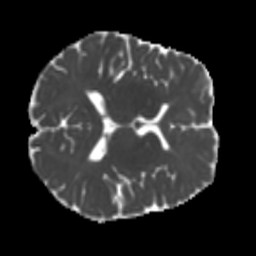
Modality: MD
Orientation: axial
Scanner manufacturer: siemens
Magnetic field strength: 3 T
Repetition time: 4 s
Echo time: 0.0594 s